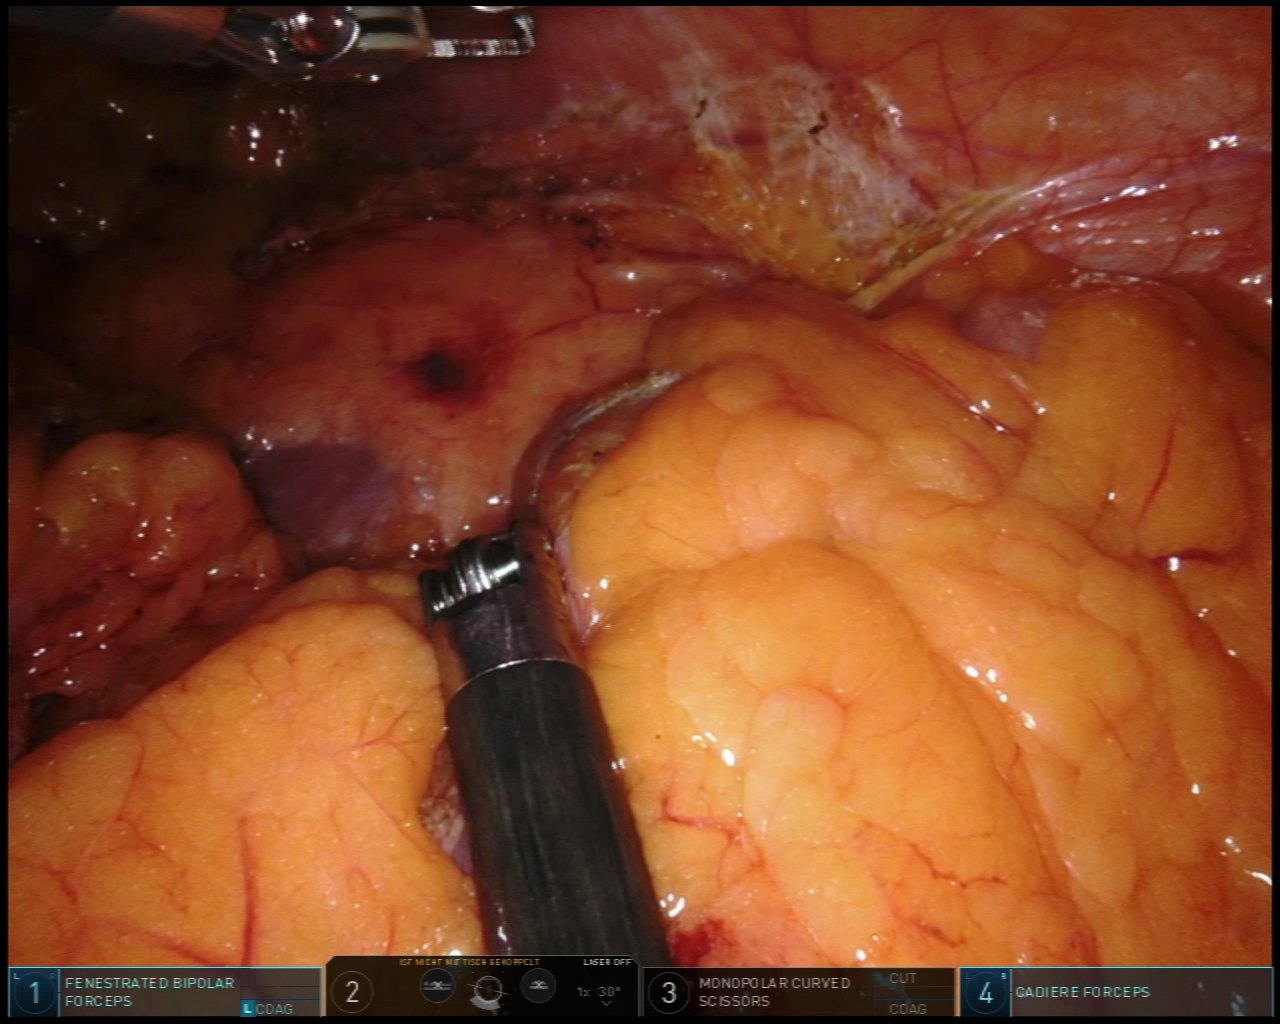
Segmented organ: abdominal_wall
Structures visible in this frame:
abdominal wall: yes
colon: no
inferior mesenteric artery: no
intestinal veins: no
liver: no
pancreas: no
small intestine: no
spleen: no
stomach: no
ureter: no
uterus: no
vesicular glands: no